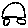
Label: car